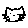
Label: cat